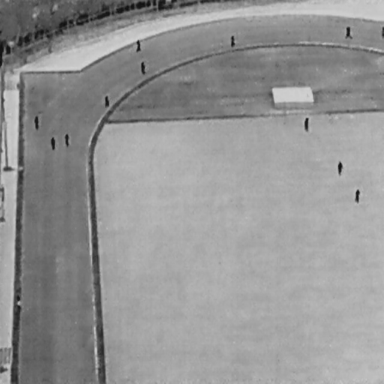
There are 13 People in the infrared image.